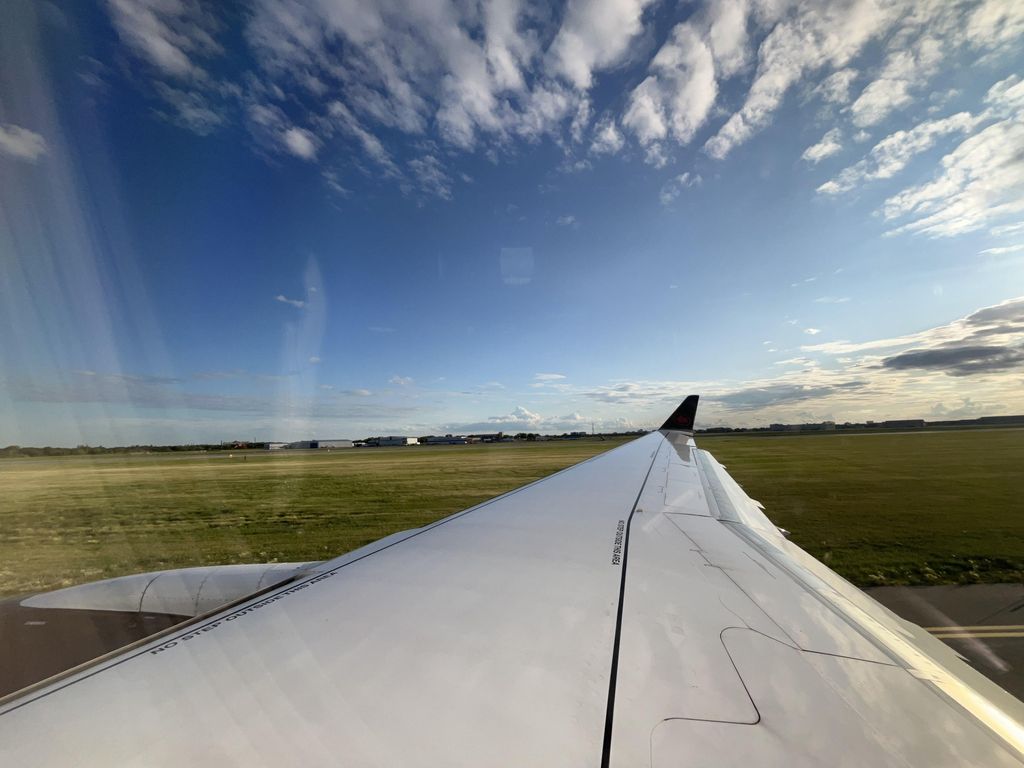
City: winnipeg